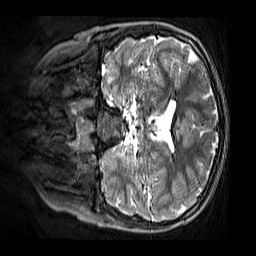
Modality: T2w
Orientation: coronal
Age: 9
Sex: male
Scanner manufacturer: siemens
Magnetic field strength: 3 T
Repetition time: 3.2 s
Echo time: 0.408 s